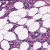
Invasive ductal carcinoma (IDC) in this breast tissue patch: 1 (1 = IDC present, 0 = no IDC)